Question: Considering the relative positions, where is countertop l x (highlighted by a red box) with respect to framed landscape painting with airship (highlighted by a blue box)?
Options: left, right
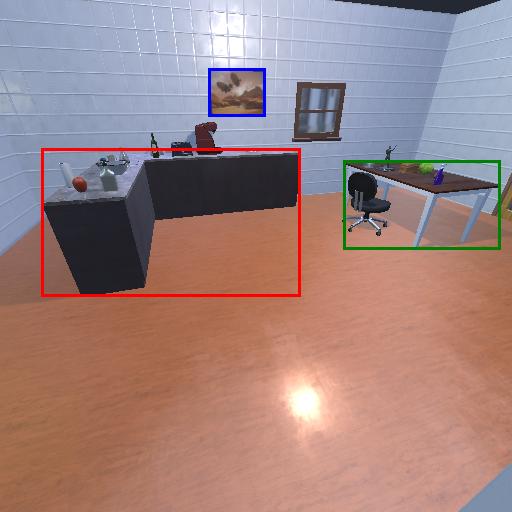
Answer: left